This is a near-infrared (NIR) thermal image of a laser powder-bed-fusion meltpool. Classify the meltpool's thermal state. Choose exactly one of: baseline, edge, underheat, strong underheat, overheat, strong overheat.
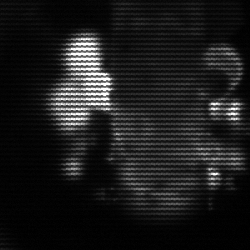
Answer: strong underheat